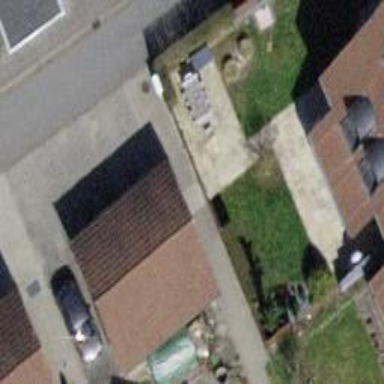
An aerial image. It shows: Garage building.